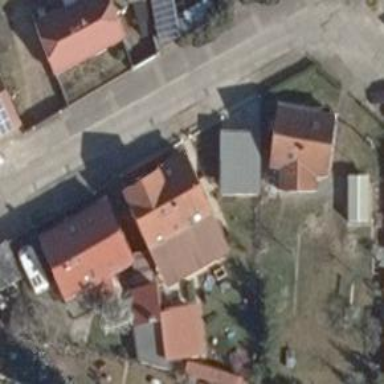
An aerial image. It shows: Detached building with gabled roof made of red roof tiles.